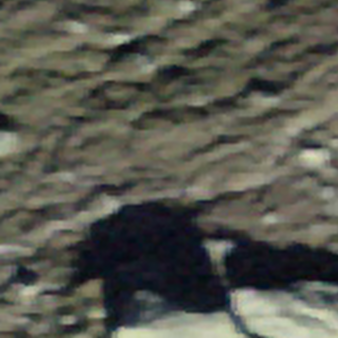
Label: other